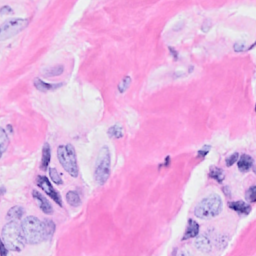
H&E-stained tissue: Breast